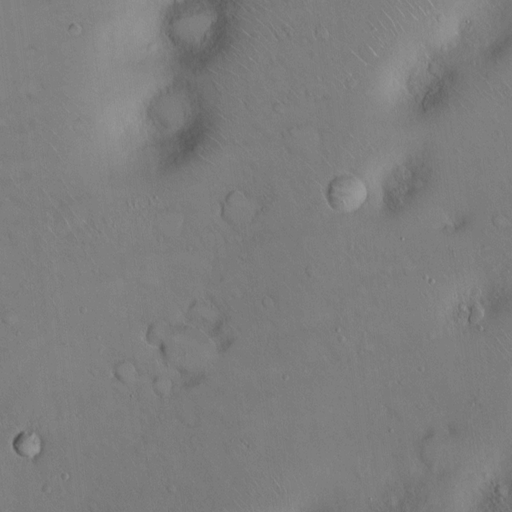
Classes present: Background, Cone